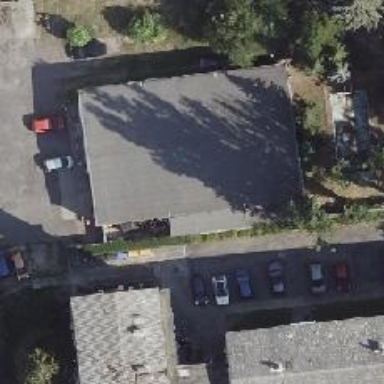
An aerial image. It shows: Car repair shop.